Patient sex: F
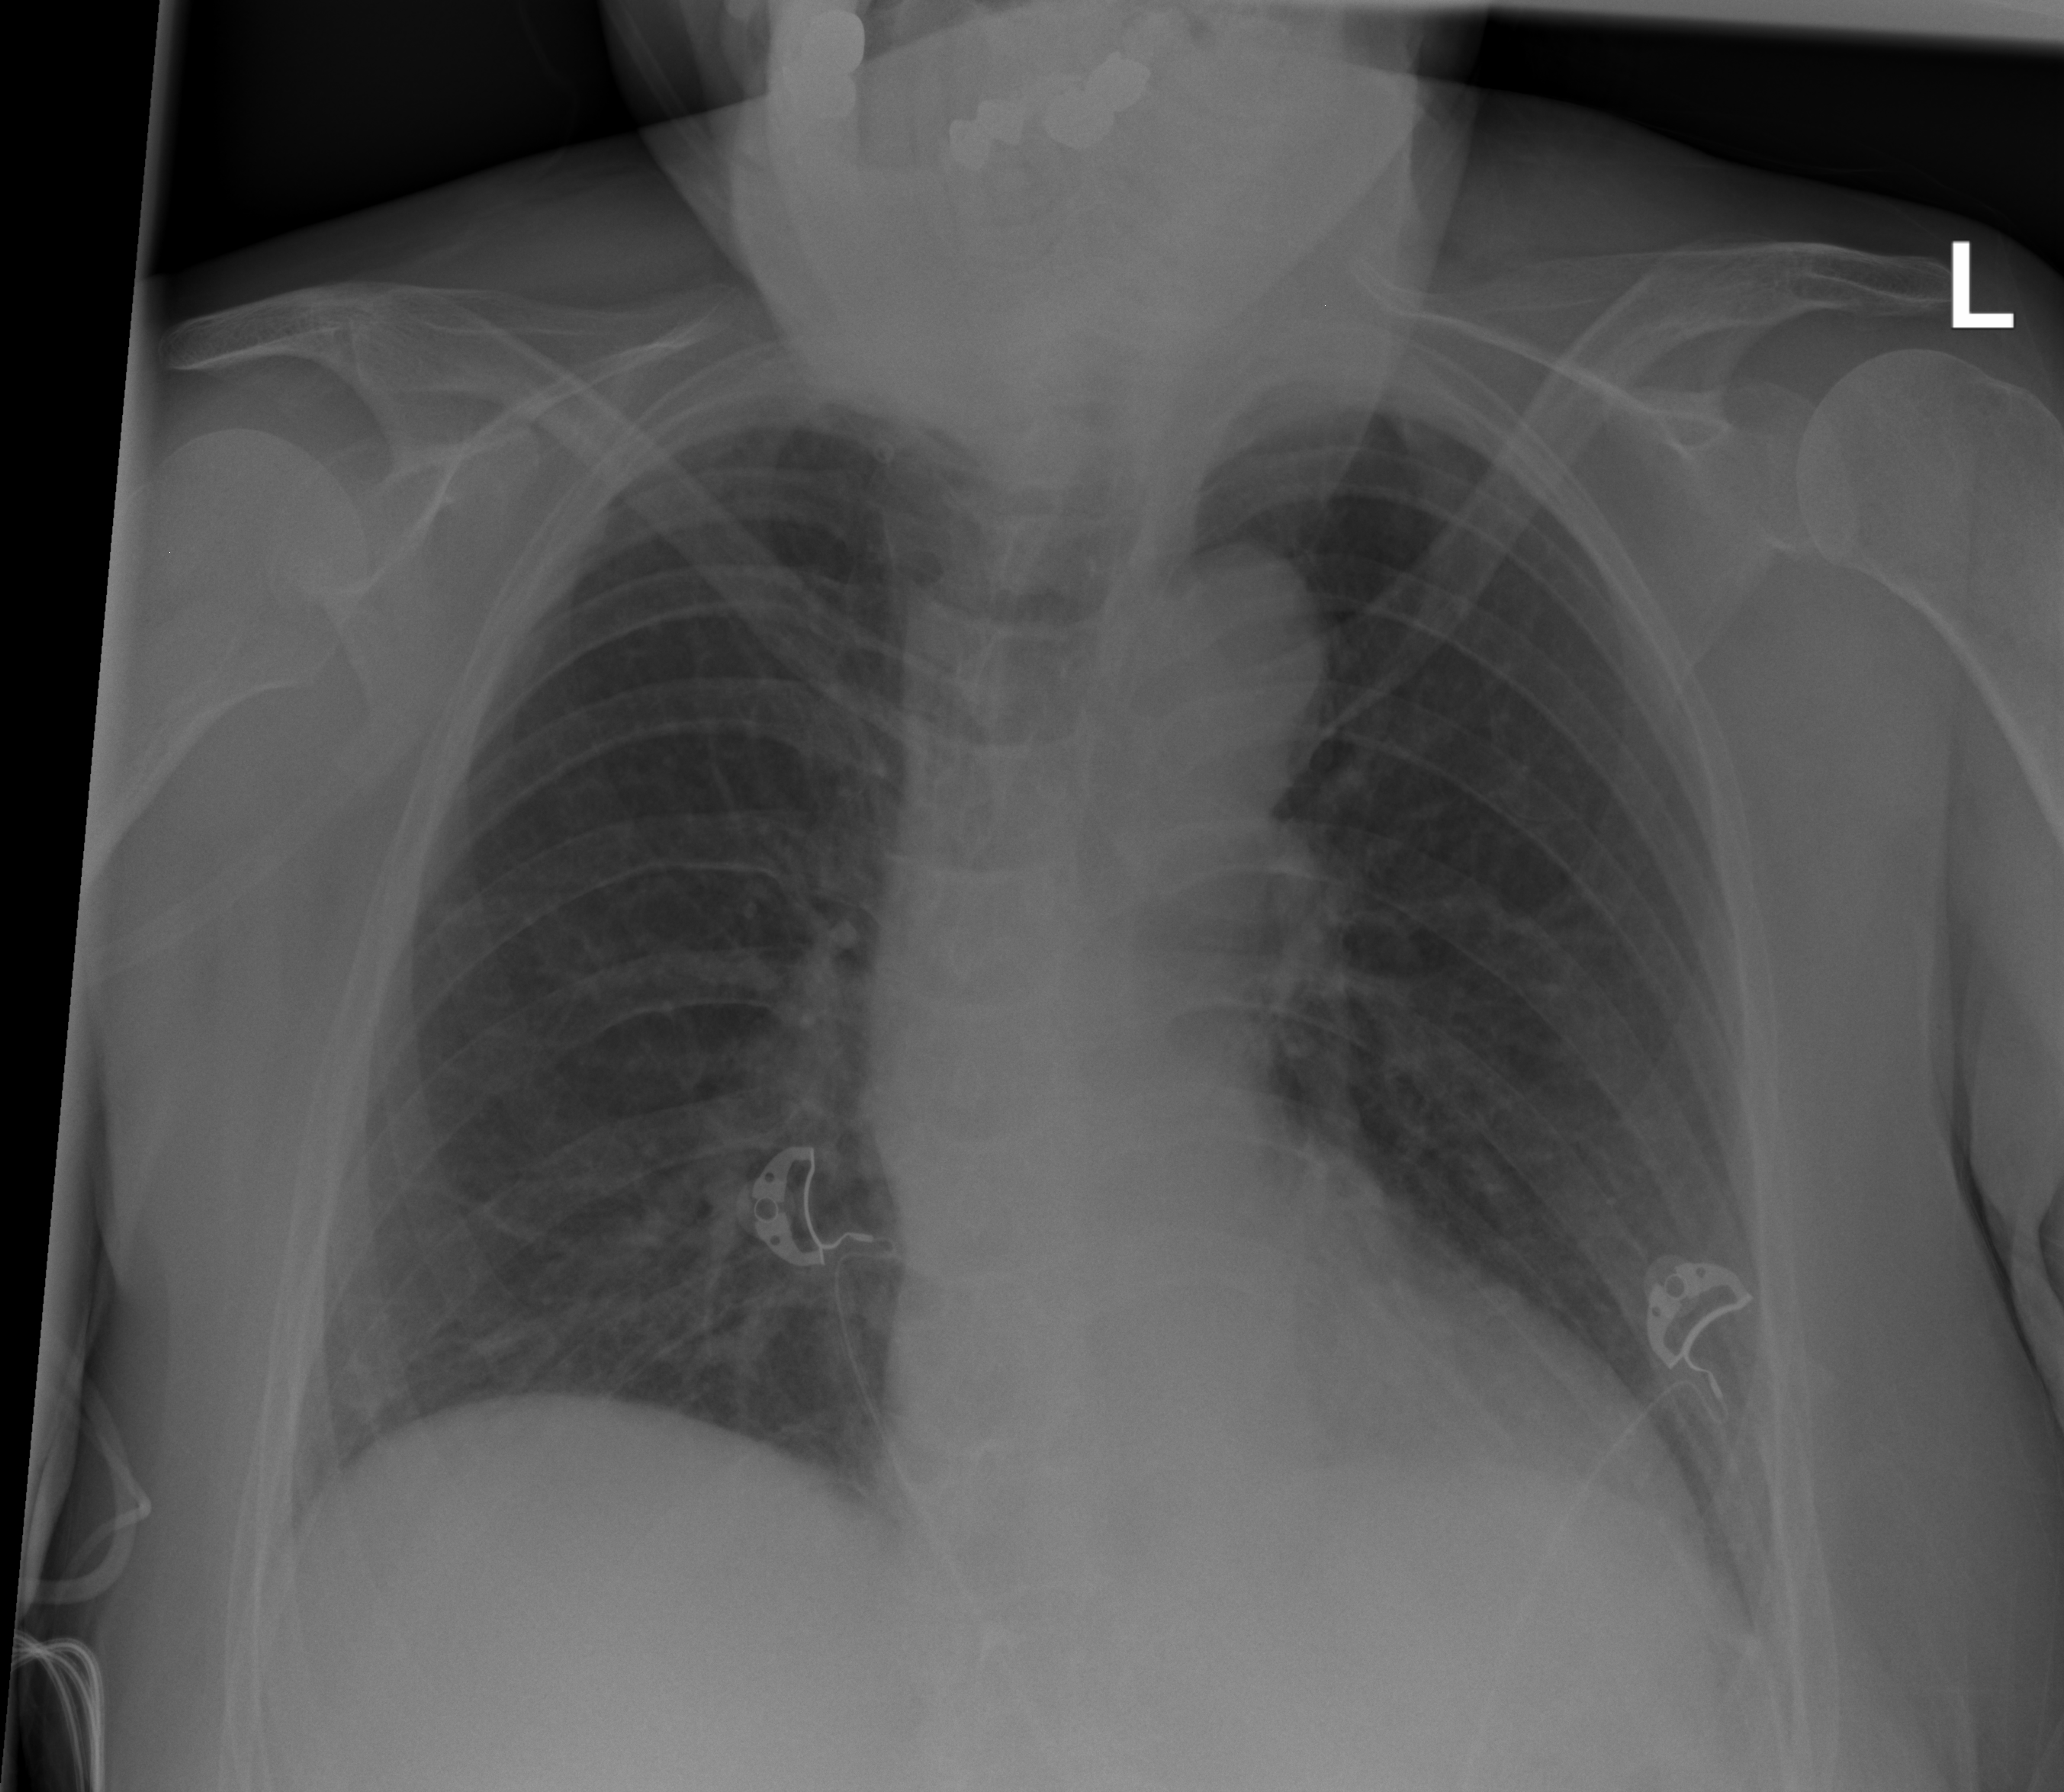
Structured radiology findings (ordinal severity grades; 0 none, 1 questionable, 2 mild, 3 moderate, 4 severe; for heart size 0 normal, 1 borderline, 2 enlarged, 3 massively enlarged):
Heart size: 1
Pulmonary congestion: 1
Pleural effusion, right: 0
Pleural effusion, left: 0
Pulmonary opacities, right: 0
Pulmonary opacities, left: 0
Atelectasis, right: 0
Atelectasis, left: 0